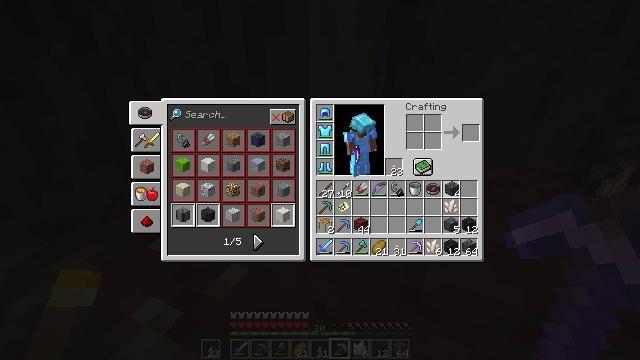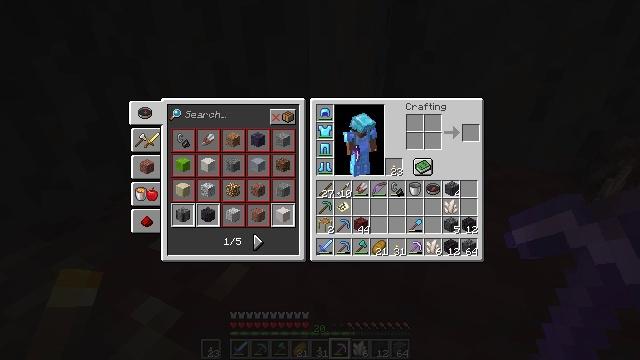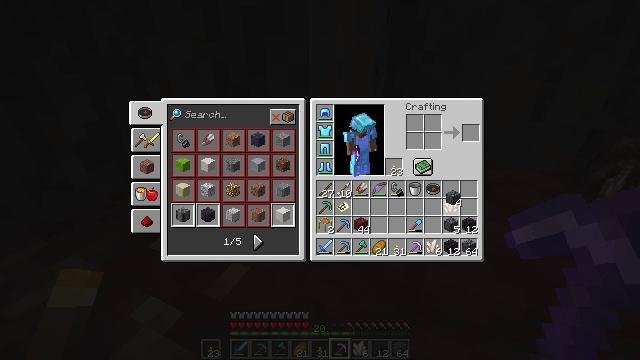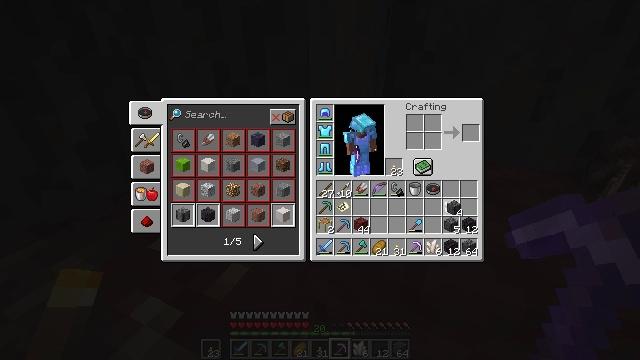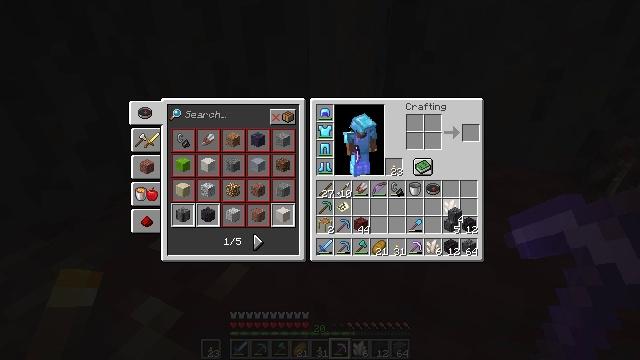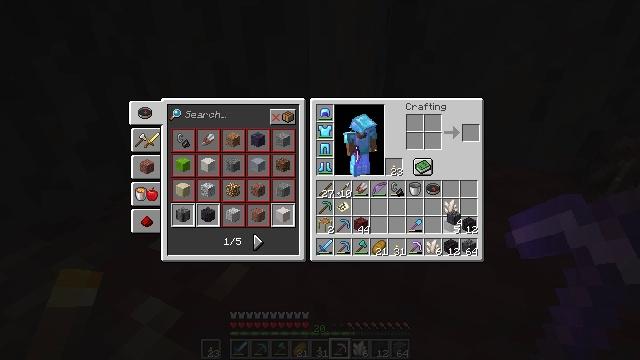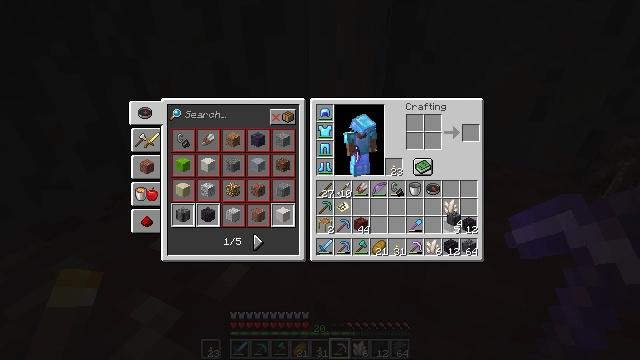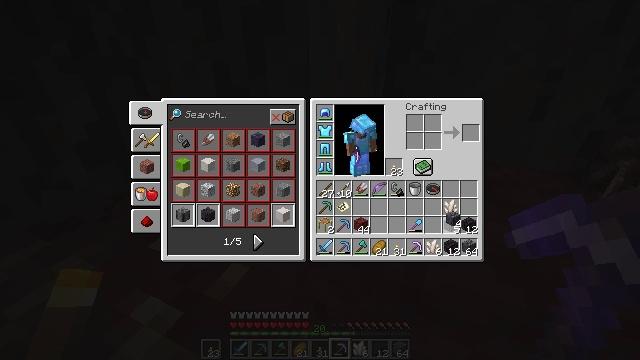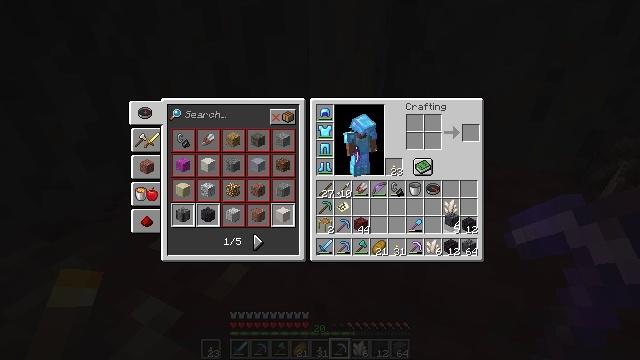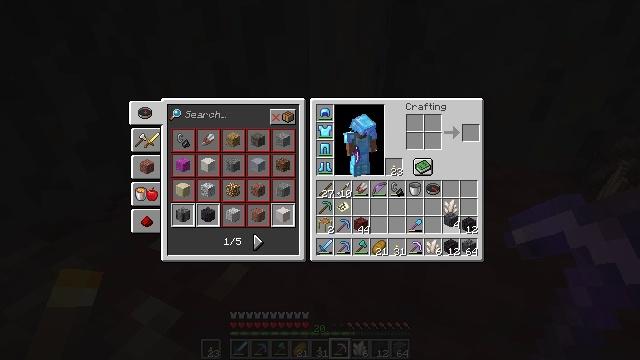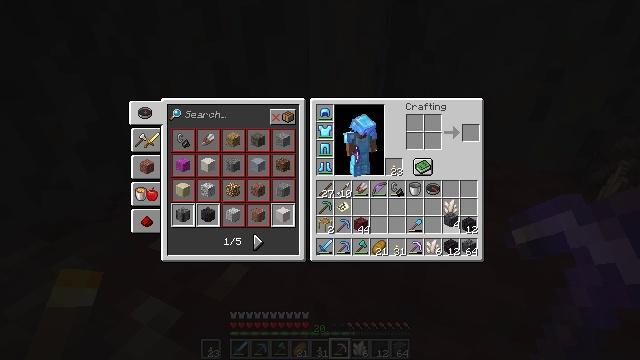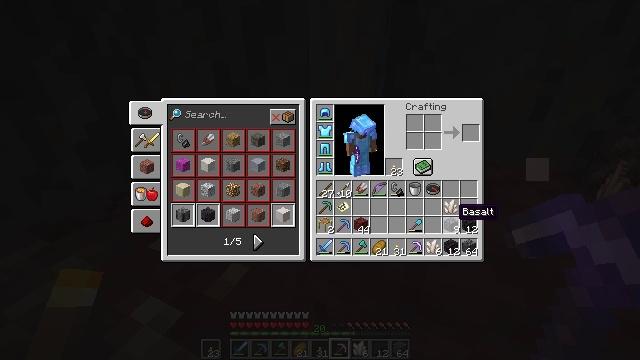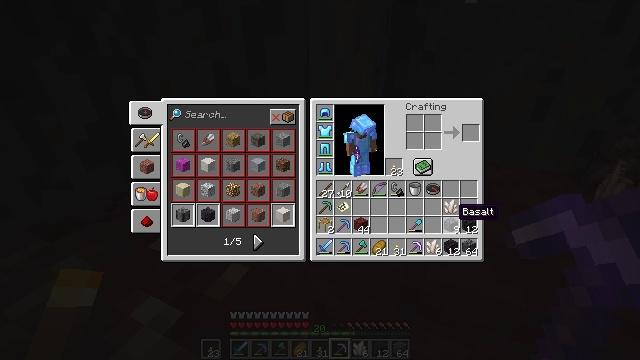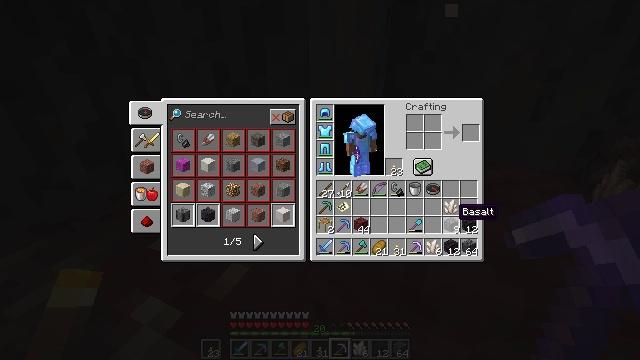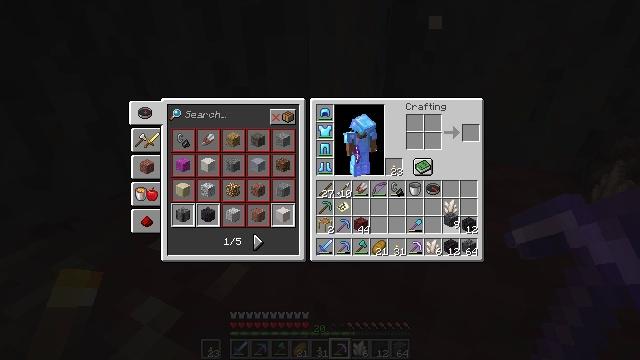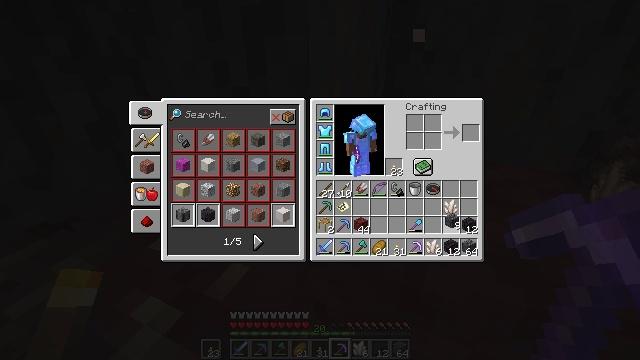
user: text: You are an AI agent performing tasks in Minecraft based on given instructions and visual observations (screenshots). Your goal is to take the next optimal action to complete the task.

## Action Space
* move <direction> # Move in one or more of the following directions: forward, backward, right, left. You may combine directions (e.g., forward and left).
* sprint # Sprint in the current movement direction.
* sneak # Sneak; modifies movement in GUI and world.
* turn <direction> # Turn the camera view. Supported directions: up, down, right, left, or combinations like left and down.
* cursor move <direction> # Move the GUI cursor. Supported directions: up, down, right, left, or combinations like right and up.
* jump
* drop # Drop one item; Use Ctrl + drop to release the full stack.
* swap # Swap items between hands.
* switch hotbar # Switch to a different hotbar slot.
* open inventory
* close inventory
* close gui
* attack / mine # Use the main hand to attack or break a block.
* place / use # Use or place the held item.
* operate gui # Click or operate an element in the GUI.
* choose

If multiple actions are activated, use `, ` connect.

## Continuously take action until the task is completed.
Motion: motion action
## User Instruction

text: Drop a basalt.
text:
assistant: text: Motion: operate gui
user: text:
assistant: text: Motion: cursor move down
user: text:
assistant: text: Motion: cursor move down
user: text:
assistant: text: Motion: cursor move down
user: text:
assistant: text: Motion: no_op
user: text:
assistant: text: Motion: no_op
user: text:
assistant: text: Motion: no_op
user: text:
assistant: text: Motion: operate gui
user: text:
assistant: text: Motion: operate gui
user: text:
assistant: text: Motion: operate gui
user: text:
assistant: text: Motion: no_op
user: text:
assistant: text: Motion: no_op
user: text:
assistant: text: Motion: no_op
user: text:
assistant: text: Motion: operate gui
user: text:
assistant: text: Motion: operate gui
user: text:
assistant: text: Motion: operate gui
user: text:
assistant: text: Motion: operate gui
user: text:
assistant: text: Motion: no_op
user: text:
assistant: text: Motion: no_op
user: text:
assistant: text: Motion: no_op
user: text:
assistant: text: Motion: no_op
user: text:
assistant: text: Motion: no_op
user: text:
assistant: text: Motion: no_op
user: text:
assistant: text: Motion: operate gui
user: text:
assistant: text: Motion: operate gui
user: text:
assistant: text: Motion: operate gui
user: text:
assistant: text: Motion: operate gui
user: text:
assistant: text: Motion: no_op
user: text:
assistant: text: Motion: no_op
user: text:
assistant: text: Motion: no_op